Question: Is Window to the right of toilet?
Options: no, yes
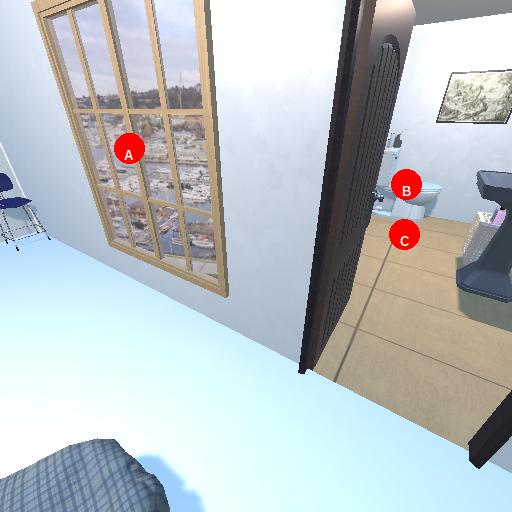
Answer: no